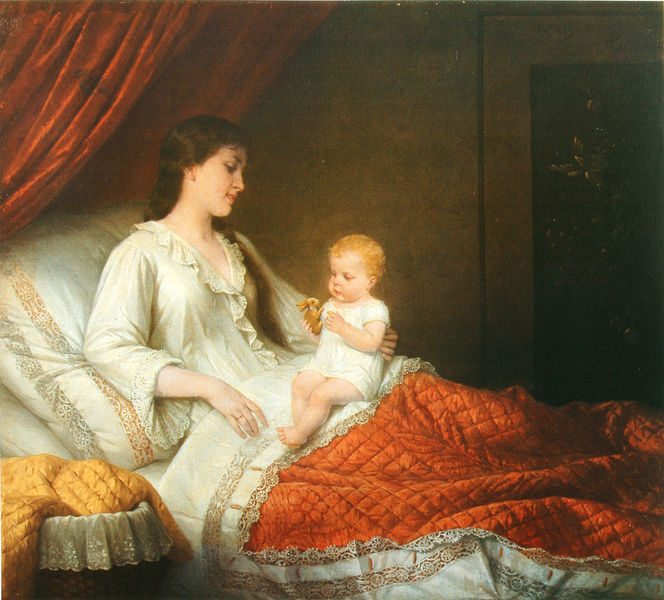
Titel: Mutterglück
Künstler: Robert Beyschlag
Standort: Neustadt an der Aisch
Institution: Privatsammlung H. P.
Schlagwörter: blau, dunkel, gemälde, hand, haut, kopf, körper, schatten, weiß, gelb, grün, mädchen, sitzen, ausschnitt, blumen, braun, fenster, finger, frau, frisur, haar, hell, hintergrund, kariert, kleid, kleider, köpfe, licht, mund, nacht, nase, orange, profil, raum, schwarz, stirn, tisch, tür, zimmer, blick, rot, tuch, karo, malerei, symbolismus, blond, hemd, jung, wand, arm, arme, augen, barock, blicke, gesicht, inkarnat, kleidung, kragen, rahmen, spitze, bild, hände, innenraum, portrait, porträt, vorhang, öl, auge, gewand, gold, haare, interieur, realismus, sitzend, stickerei, stoff, stoffe, tücher, decke, familie, kind, mutter, nachthemd, saum, spitzen, tochter, borte, brünett, kinn, lippen, locke, locken, prinzessin, rosa, rouge, schulter, schultern, schön, seide, genre, hase, hasen, beine, lächeln, bein, ruhig, liebe, ruhe, liegen, naturalismus, mauer, weis, baby, idylle, pause, stille, romantik, kissen, bordüre, polster, spielen, zopf, glanz, bett, bettdecke, korb, schlafzimmer, türrahmen, menzel, stube, kammer, bauch, junge frau, laken, gesteppt, junge, rüsche, rüschen, stofflichkeit, gemach, zehen, nazarener, still, braune haare, ring, freude, wände, wei, rothaarig, spiel, karos, offen, stolz, geld, idyll, kleinkind, zuneigung, tagesdecke, biedermeier, halbprofil, kaninchen, christus, jesus, pieta, nähe, mauern, schlafgemach, aufgestützt, baldachin, königin, samtvorhang, weich, körbchen, heilig, maria, madonna, deutschrömer, nachttisch, sohn, kaiserin, spielzeug, himmelbett, geburt, krippe, säugling, wiege, schnitzerein, liebevoll, kopfkissen, decken, ehering, zuwendung, neugeborenes, adolf menzel, anselm kiefer, babybett, batt, beitisch, betthimmel, bettvorhang, bild im hintergrund, bindung, brunett, daune, daunen, daunendecke, gemächer, gluieck, häschen, kanienchen, kinderbett, mutter kind bett rot, mutterbett, mutterliebe, nachtgewand, nachtkleid, nationalromantik, nähte, offenbach, plümo, plüschtier, pre-raphaeliten, püppchen, rüschcen, rüschchen, schlafgewand, sissi, spielzeughase, steiftier, stepdecke, steppdecke, stofftier, stubenwagen, verheiratet, voyageur, wäschekorb, lieblich, führsorglich, himmelbett mit mutter und kleinkind